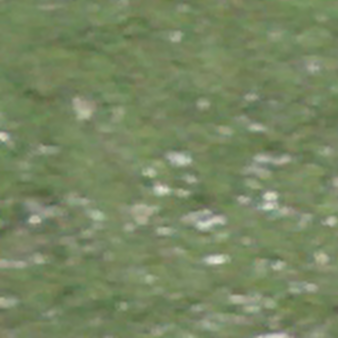
Label: other